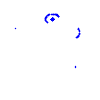
Particle: proton